Question: When I make a css triangle it's all good, but when I rotate it a strange line appears in the middle. Why is this?

Here's a <URL>.
'''
div {
position:absolute;
top:100px;
width:0;
height:0;
border:100px solid rgba(0,0,0,0);
border-top-color:#333;
-webkit-transform:rotate(45deg);
-moz-transform:rotate(45deg);
transform:rotate(45deg);
}
'''
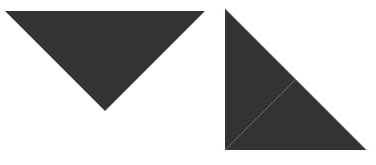
Answer: its bug - <URL>
add 'translate3d( 0, 0, 1px)'
'''
div {
position:absolute;
top: 100px;
width: 0;
height: 0;
border: 100px solid rgba(0,0,0,0);
border-top-color: #333;
-webkit-transform: rotate(45deg) translate3d( 0, 0, 1px);
-moz-transform: rotate(45deg) translate3d( 0, 0, 1px);
transform: rotate(45deg) translate3d( 0, 0, 1px);
}
'''
'''
<div></div>
'''